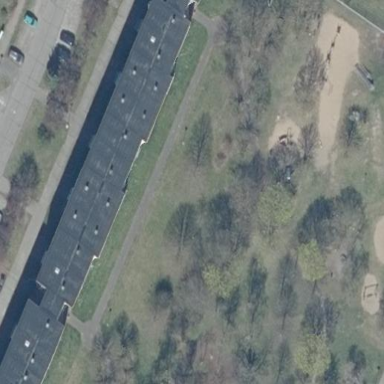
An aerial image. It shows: Apartment building with flat roof.